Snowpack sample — Snodgrass Mountain, Crested Butte, Colorado (2/4/25, 12:06 PM MST)
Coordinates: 38.923, -106.968
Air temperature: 35 °F
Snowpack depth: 80 cm
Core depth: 60 cm
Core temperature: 32 °F
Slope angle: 14°, slope face: 78°
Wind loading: low
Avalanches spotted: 0
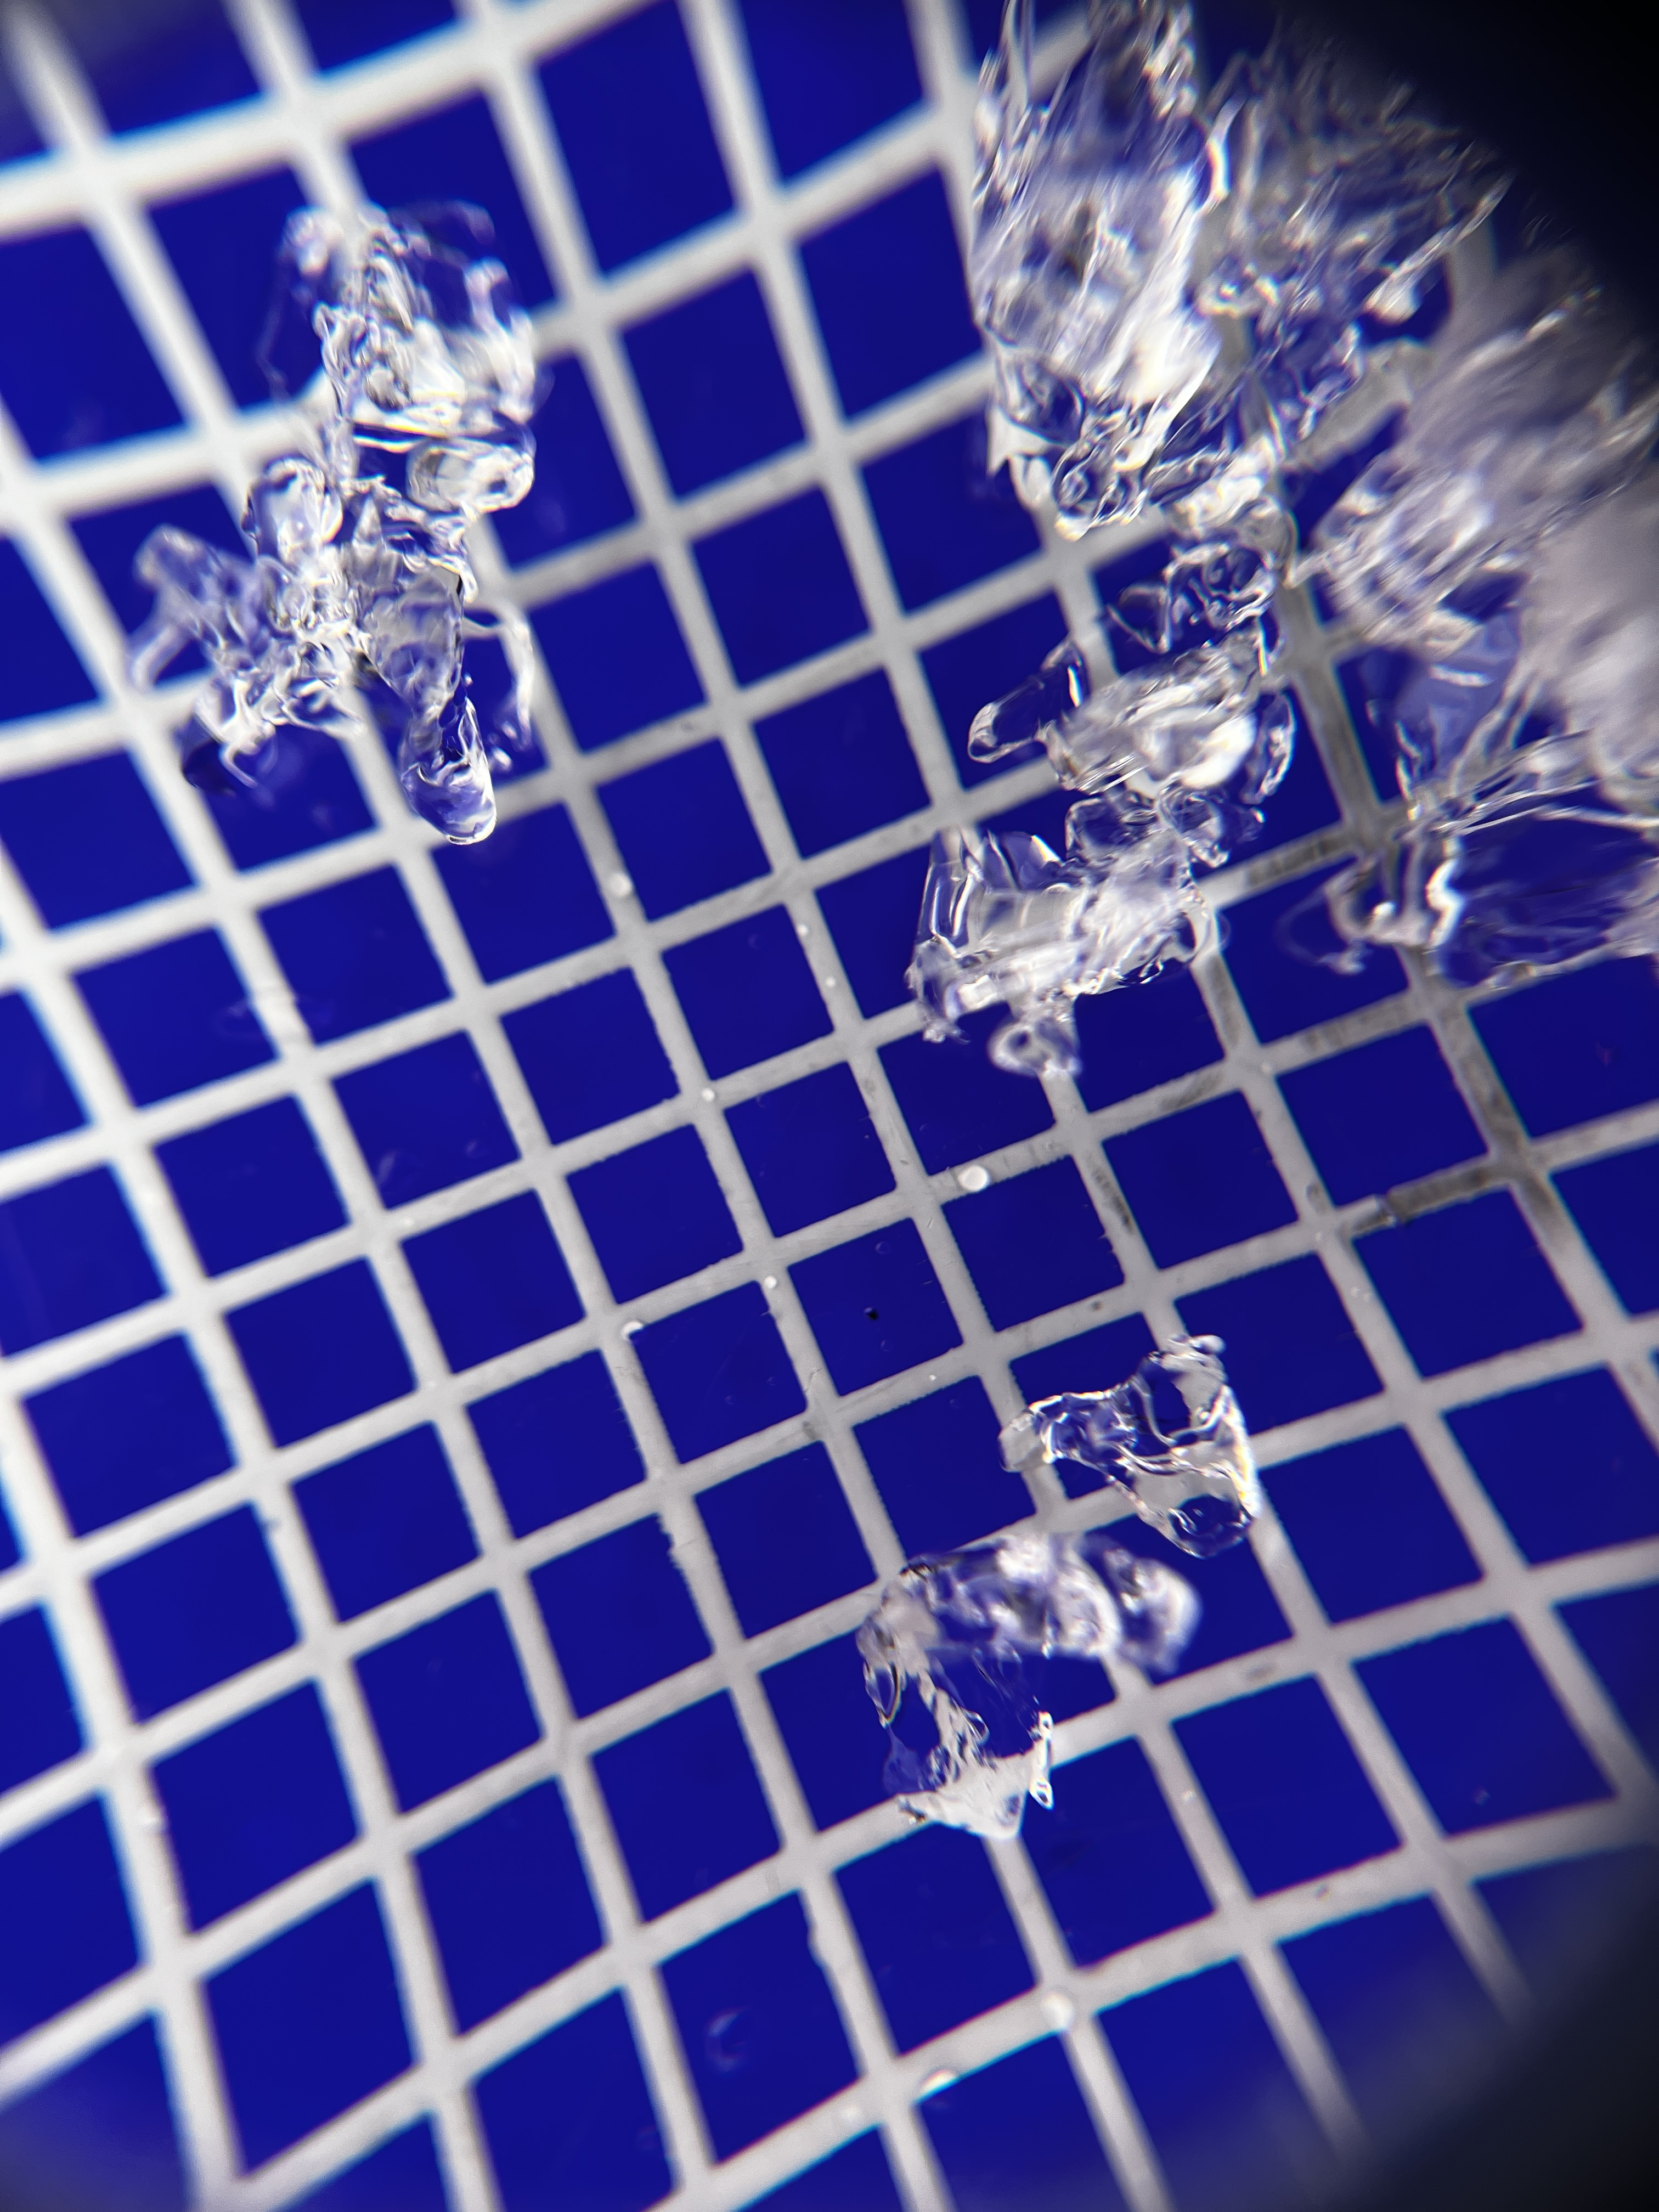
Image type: magnified_profile
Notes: No avalanches nearby, unusually warm weather for the last month reported by residents, Collected 25 yards from treeline